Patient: sex M, age 65
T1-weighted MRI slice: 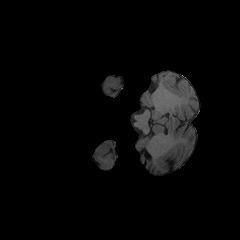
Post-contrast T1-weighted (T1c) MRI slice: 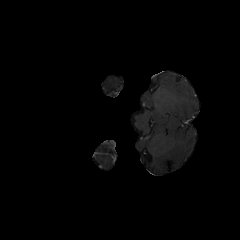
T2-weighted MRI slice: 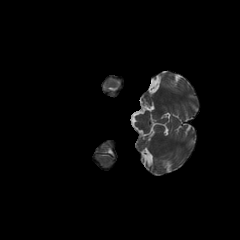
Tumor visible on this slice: no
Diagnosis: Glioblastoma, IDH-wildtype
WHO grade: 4